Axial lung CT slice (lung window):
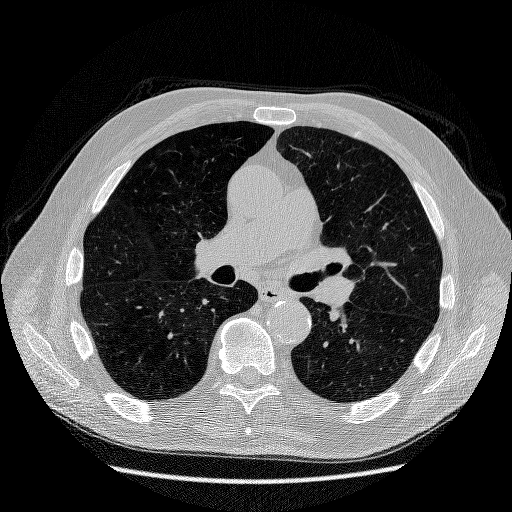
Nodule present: no